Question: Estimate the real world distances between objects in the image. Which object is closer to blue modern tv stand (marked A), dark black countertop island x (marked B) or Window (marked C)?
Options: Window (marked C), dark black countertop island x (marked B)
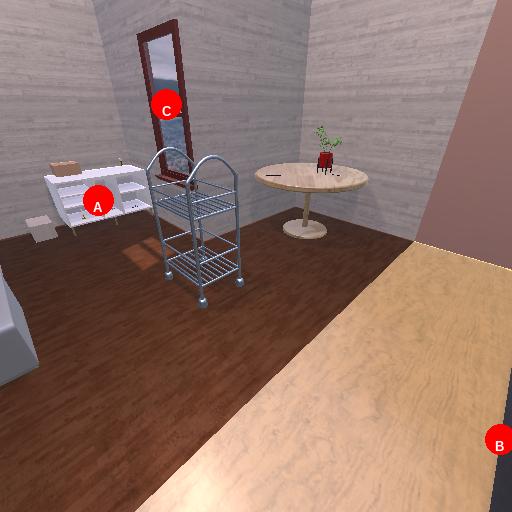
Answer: Window (marked C)